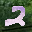
Label: 2